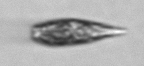
Label: Euglena